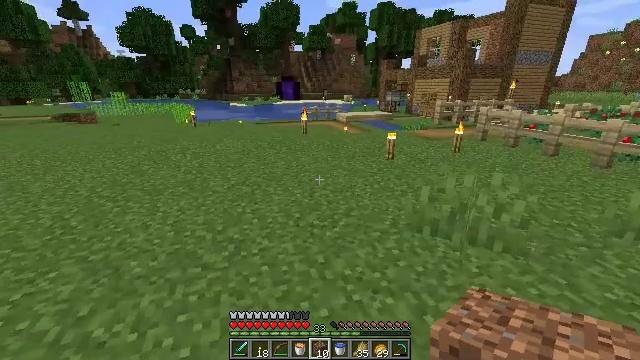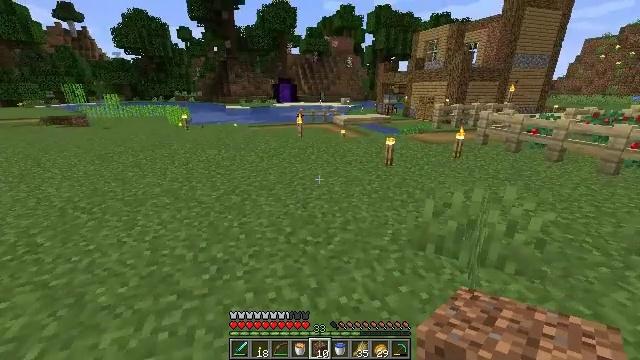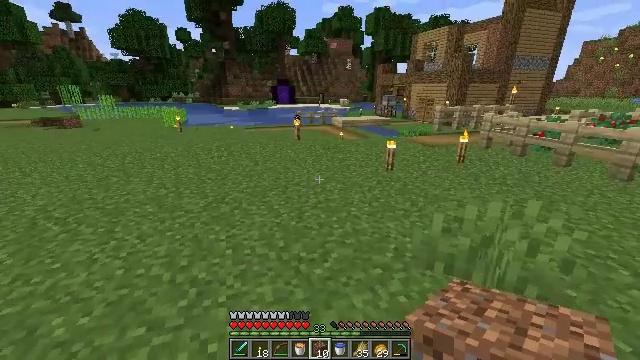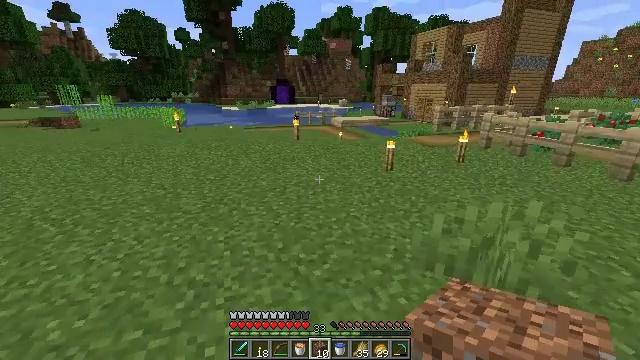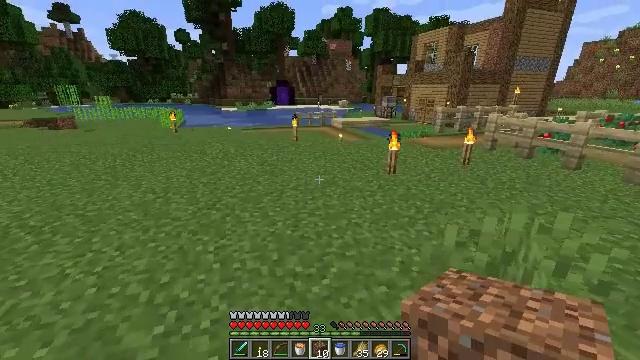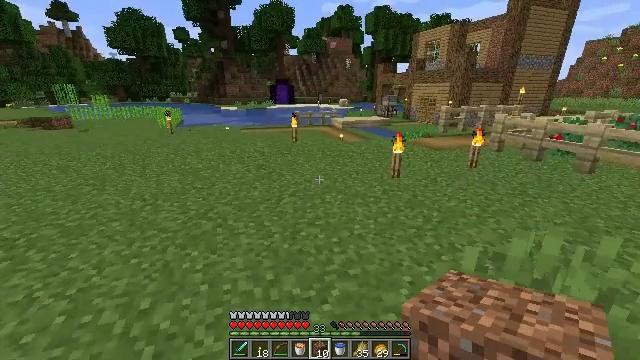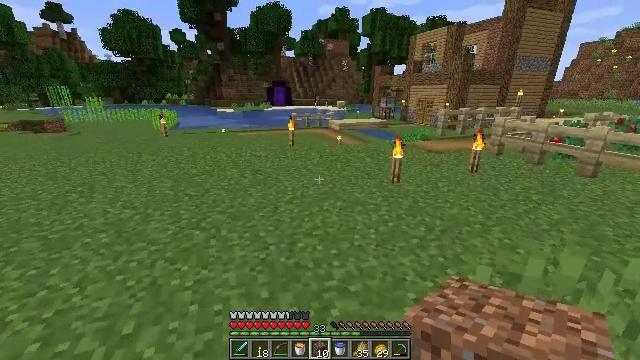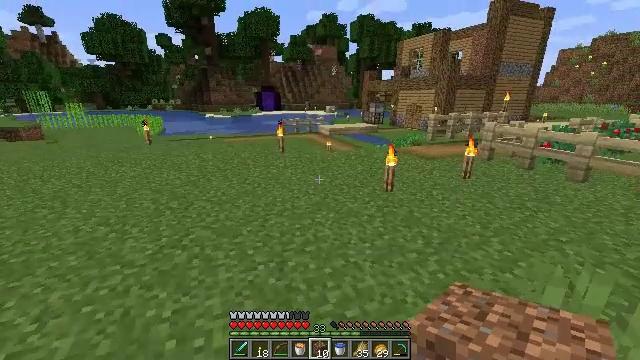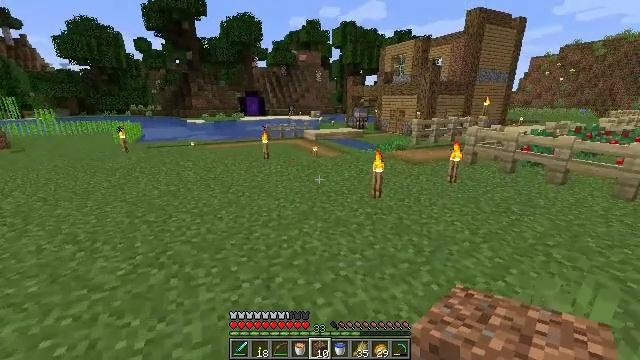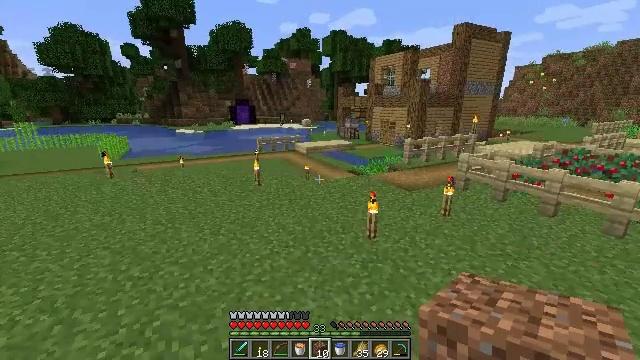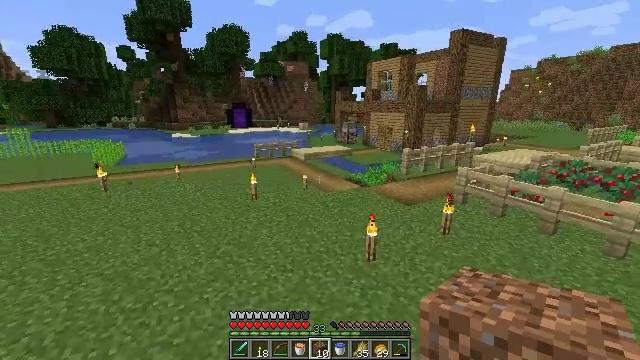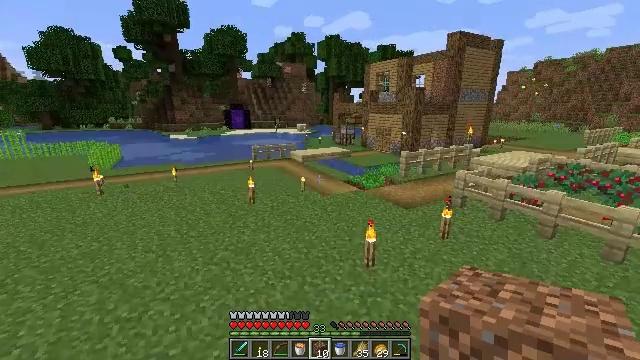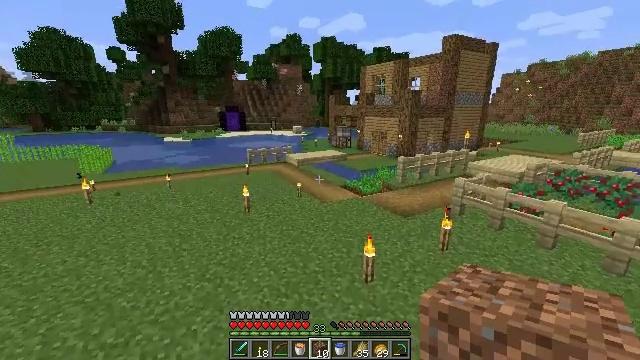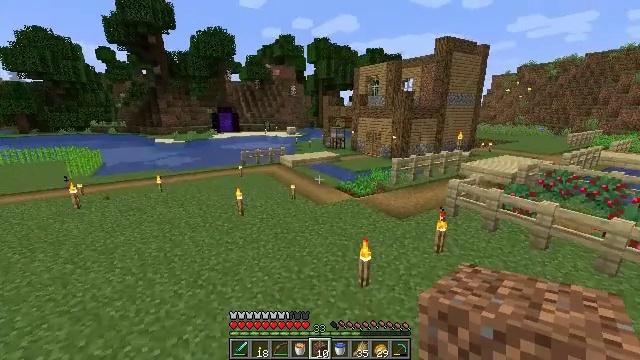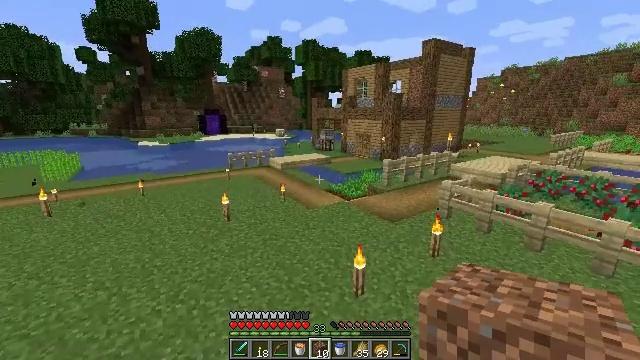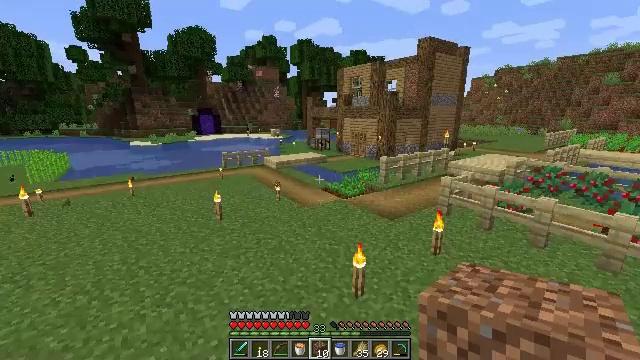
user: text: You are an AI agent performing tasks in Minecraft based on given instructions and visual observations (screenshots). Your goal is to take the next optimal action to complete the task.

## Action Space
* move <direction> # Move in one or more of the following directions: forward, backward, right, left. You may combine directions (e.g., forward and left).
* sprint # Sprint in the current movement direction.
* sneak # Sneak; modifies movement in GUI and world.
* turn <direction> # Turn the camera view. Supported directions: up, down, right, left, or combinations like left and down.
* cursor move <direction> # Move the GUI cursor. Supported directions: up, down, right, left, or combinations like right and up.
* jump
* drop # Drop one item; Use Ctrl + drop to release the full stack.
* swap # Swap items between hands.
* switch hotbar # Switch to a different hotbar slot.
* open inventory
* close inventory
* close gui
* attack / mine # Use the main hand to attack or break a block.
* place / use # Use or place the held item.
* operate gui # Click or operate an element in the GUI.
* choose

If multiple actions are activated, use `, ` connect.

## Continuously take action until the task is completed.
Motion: motion action
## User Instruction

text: Smelt gold ore into a gold ingot.
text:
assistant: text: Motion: move forward
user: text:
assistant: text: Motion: move forward
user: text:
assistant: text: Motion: move forward
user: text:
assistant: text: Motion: move forward
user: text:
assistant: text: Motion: move forward
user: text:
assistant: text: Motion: move forward
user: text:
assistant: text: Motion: move forward, turn right and up
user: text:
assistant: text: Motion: move forward, turn right and up, jump
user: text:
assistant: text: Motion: move forward, turn right, jump
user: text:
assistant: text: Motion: move forward, jump
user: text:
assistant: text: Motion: move forward, jump
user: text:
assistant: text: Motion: move forward, jump
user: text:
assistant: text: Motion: move forward, turn right, jump
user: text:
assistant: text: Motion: move forward, turn right, jump
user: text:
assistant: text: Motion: move forward, turn right, jump
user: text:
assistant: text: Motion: move forward
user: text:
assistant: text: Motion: move forward
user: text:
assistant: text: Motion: no_op
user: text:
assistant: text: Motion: no_op
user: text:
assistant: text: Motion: no_op
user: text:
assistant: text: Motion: no_op
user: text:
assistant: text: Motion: move forward
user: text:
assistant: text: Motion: move forward
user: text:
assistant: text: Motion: move forward
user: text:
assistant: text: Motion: no_op
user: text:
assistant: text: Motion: move forward
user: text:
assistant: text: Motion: move forward
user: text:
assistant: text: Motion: move forward
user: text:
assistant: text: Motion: move forward
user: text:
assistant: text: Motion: move forward